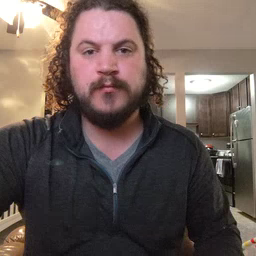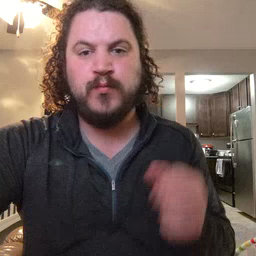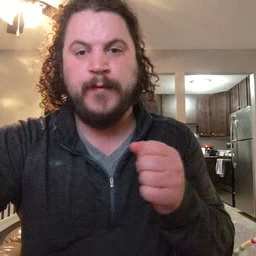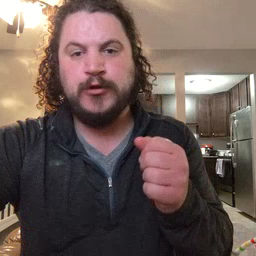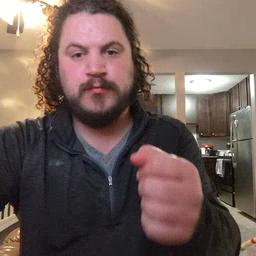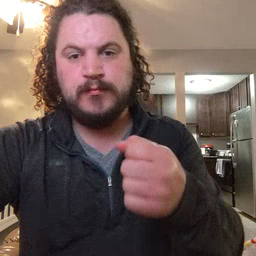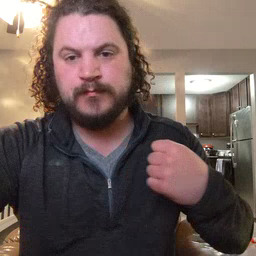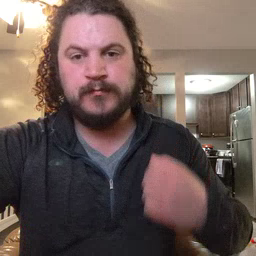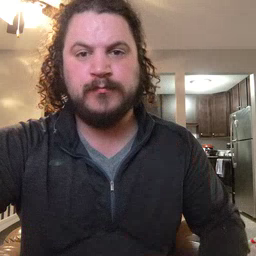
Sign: refrigerator